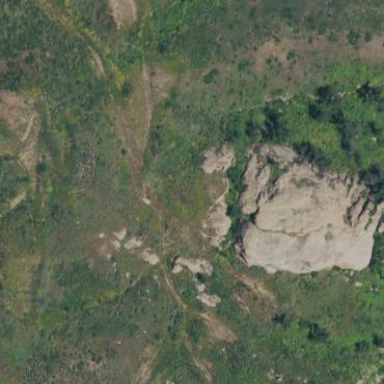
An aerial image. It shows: Landscape of bare rock.